Question: How to get object from select combomenuitem...?i tried e.target.getMenu().getModel()
'''
</html>
<head>
<title>goog.ui.ComboBox</title>
<script src="closure-library/closure/goog/base.js"></script>
<script>
goog.require('goog.events');
goog.require('goog.ui.ComboBox');
goog.require('goog.dispose');
goog.require('goog.dom');
var test;
</script>
<style>
html, body {
overflow:hidden;
margin: 0;
padding: 5px;
}
#c {
margin-bottom: 10px;
font-size: small;
}
/* Size the combobox so that it is sufficiently small to demonstrate the menu
being positioned to left-align with the control. */
.goog-combobox input {
width: 100px;
}
fieldset {
display: inline-block;
margin: 10px;
text-align: initial;
}
</style>
</head>
<body>
<div id="c">cb.value = '<span id="v"></span>'</div>
<fieldset style="float:left">
<legend>LTR</legend>
<div class="combo"></div>
</fieldset>
<script type="text/javascript">
function createTestComboBox() {
var cb = new goog.ui.ComboBox();
cb.setUseDropdownArrow(true);
cb.setDefaultText('Select a folder...');
cb.addItem(new goog.ui.ComboBoxItem('Inbox',{"a":1}));
cb.addItem(new goog.ui.ComboBoxItem('Bills & statements',{"b":2}));
cb.addItem(new goog.ui.ComboBoxItem('Cal alumni',{"c":3}));
cb.addItem(new goog.ui.ComboBoxItem('Calendar Stuff',{"d":4}));
cb.addItem(new goog.ui.ComboBoxItem('Design',{"e":5}));
cb.addItem(new goog.ui.ComboBoxItem('Music',{"f":6}));
cb.addItem(new goog.ui.ComboBoxItem('Netflix',{"g":7}));
cb.addItem(new goog.ui.ComboBoxItem('Personal',{"h":8}));
cb.addItem(new goog.ui.ComboBoxItem('Photos',{"i":9}));
cb.addItem(new goog.ui.ComboBoxItem('Programming languages',{"j":10}));
return cb;
}
var controls = [];
var containerEls = goog.dom.getElementsByClass(goog.getCssName('combo'));
for (var i = 0; i < containerEls.length; i++) {
var cb = createTestComboBox();
cb.render(containerEls[i]);
goog.events.listen(cb, 'change', handleChangeEvent);
controls.push(cb);
}
function handleChangeEvent(e) {
test=e;
goog.dom.setTextContent(document.getElementById('v'), e.target.getValue());
}
window.onbeforeunload = function() {
goog.disposeAll(controls);
};
</script>
</body>
</html>
'''

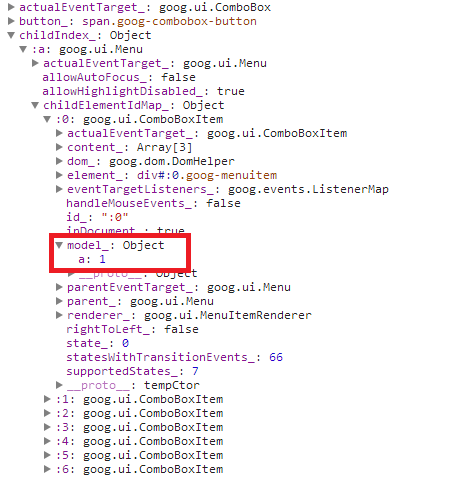
Answer: You can use 'getModel' which is defined in goog.ui.component and it should be available to ComboBoxitem thru Prototype Inheritance
goog.Disposable >> goog.events.EventTarget >> goog.ui.Component >> goog.ui.Control >> goog.ui.MenuItem >> goog.ui.ComboBoxItem
'''
goog.ui.Component.prototype.getModel = function() {
return this.model_;
};
'''
<URL>
Documentation - <URL> [ find GetModel ]